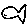
Label: fish